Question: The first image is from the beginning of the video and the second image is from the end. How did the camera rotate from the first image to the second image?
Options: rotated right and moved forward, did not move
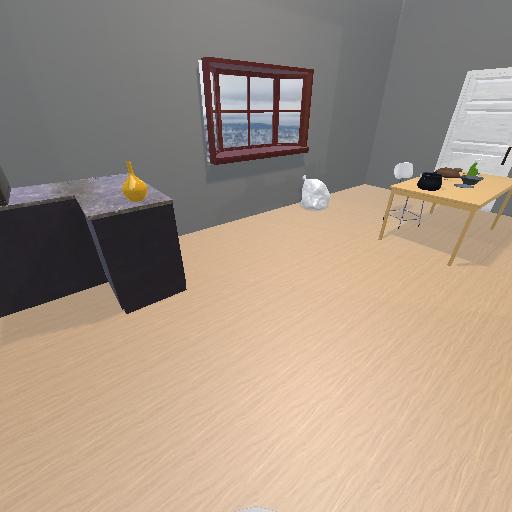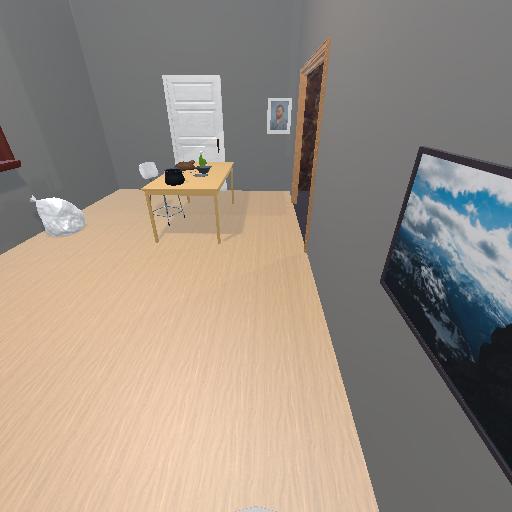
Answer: rotated right and moved forward